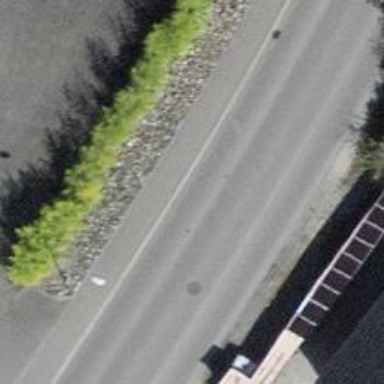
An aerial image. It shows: Tertiary road.